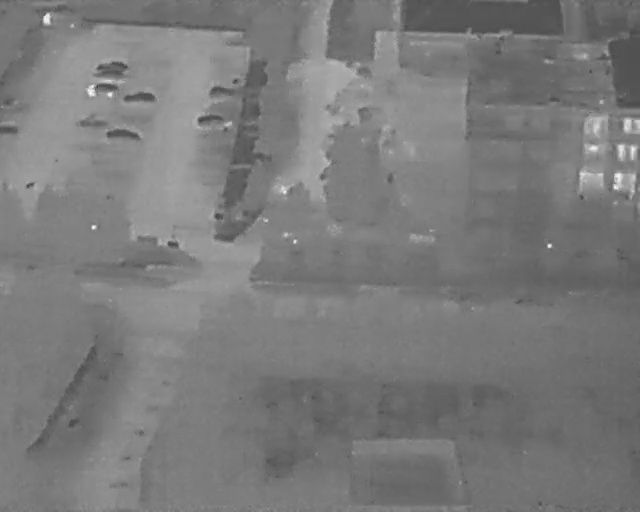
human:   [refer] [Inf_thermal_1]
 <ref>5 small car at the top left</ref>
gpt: <box>[[16, 9, 18, 16, 2], [16, 11, 17, 18, 2], [14, 14, 17, 20, 2], [20, 15, 22, 22, 2], [18, 23, 20, 30, 2]]</box>

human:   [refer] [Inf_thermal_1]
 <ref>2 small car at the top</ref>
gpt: <box>[[31, 20, 34, 26, 2], [33, 15, 35, 20, 2]]</box>